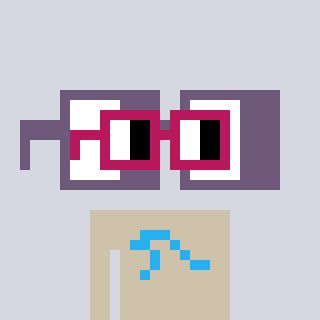
a pixel art character with square dark red glasses, a glasses-shaped head and a bege-colored body on a cool background